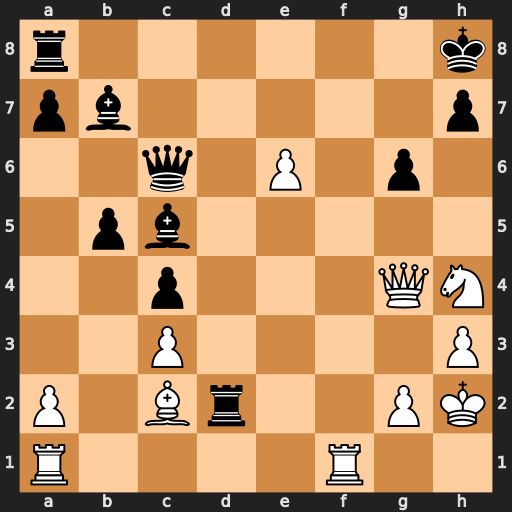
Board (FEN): r6k/pb5p/2q1P1p1/1pb5/2p3QN/2P4P/P1Br2PK/R4R2
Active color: w
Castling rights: -
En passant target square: -
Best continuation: Rf7 Qxg2+ Nxg2 Rxg2+ Qxg2